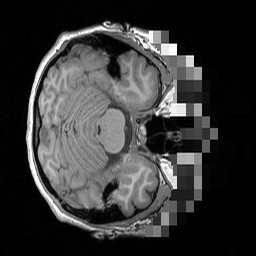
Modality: T1w
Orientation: axial
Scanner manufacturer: siemens
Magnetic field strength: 3 T
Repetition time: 1.5 s
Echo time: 0.00291 s